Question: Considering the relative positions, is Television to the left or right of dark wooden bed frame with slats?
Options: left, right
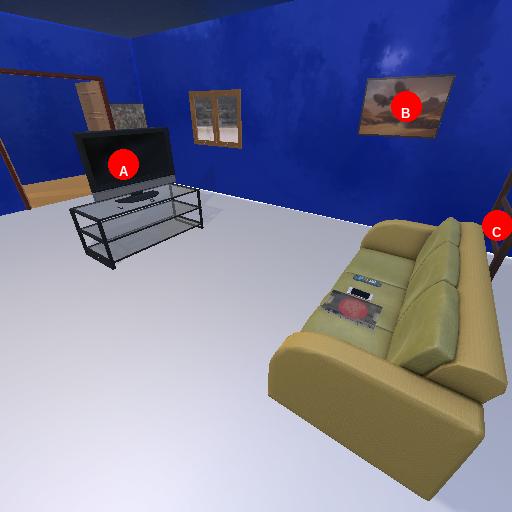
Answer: left